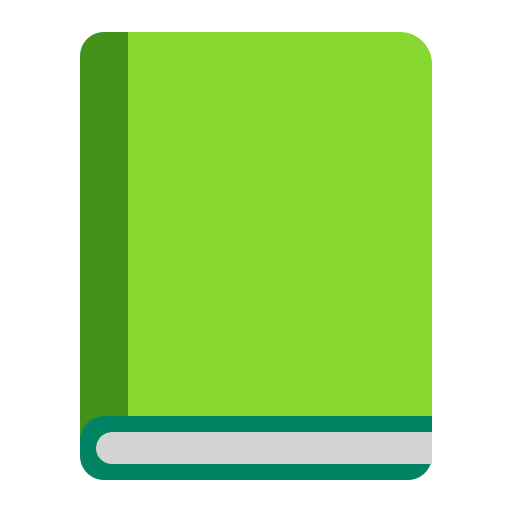
green book flat